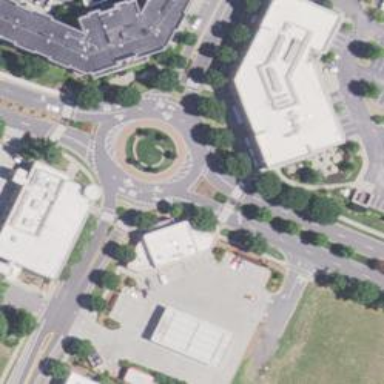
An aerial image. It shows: Secondary road made of asphalt leading to roundabout.